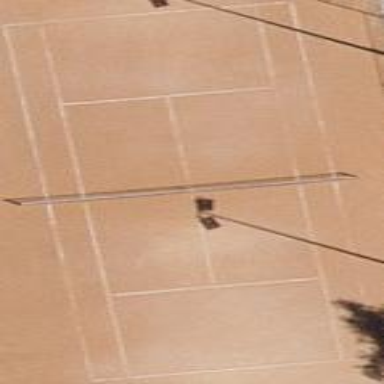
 located on pitch designated for leisure land."